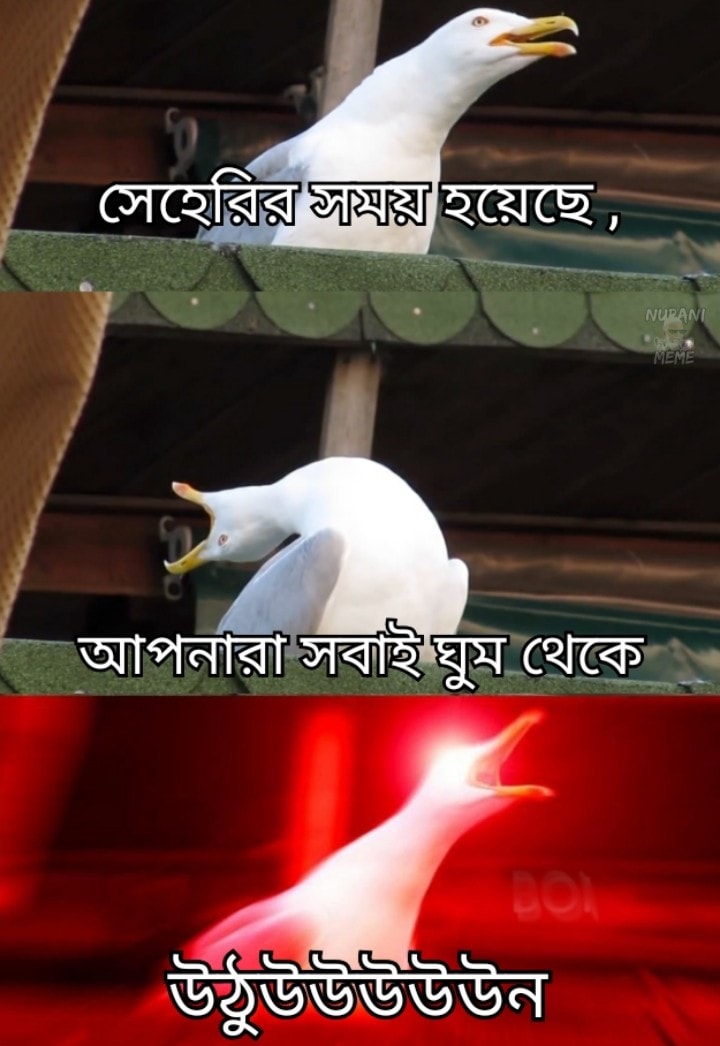
Text: সেহেরির সময় হয়েছে আপনারা সবাই ঘুম থেকে উঠুউউউউউন
Label: Non Hate